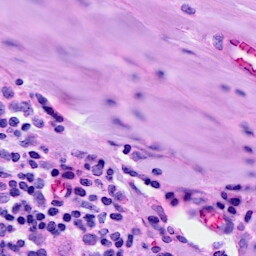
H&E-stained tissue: Breast